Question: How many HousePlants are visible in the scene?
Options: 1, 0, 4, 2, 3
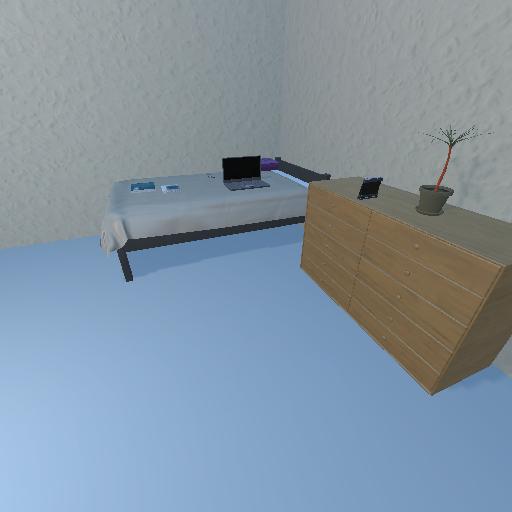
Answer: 1